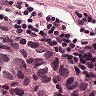
Metastatic tissue present: yes